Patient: sex M, age 67
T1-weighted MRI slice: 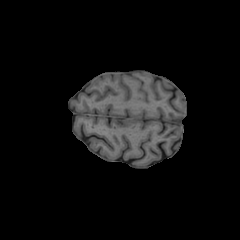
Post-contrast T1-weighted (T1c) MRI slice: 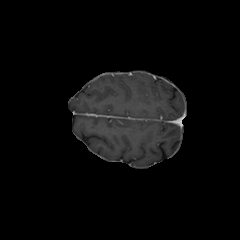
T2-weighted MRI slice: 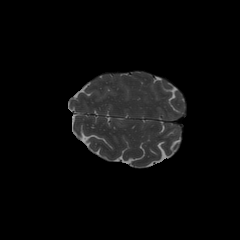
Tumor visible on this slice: no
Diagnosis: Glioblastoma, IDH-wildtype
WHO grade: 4